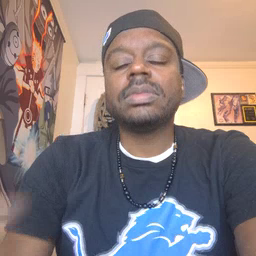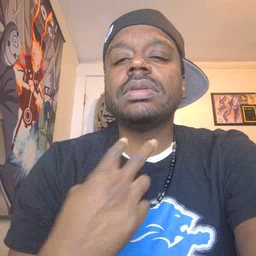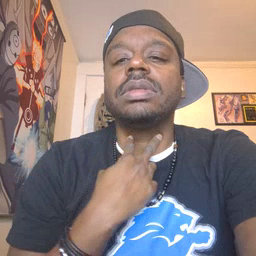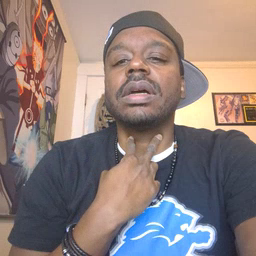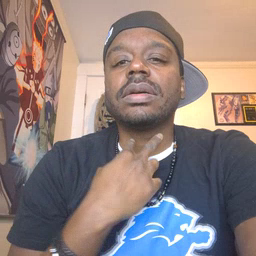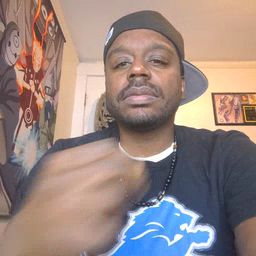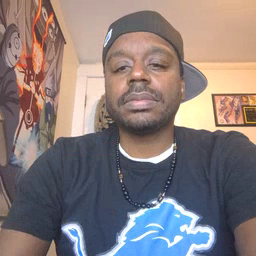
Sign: stuck